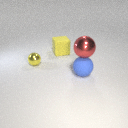
large red metal sphere above large blue rubber sphere